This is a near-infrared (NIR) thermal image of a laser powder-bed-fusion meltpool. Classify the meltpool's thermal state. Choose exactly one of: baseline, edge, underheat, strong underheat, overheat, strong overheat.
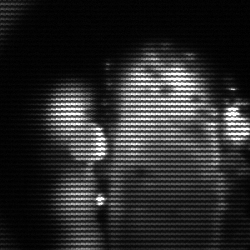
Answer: strong underheat